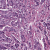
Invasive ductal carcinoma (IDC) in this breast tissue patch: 1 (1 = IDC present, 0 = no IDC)